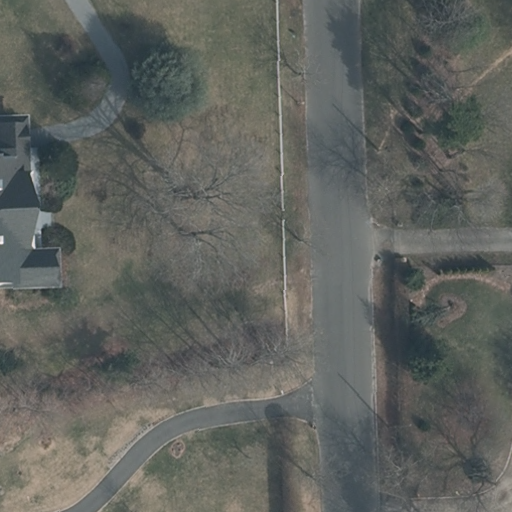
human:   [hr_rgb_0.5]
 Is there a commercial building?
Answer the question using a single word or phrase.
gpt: no

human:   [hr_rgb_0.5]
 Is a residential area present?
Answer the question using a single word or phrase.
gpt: yes

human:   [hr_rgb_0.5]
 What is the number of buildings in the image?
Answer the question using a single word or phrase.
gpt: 1

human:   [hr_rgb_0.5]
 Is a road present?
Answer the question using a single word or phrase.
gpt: yes

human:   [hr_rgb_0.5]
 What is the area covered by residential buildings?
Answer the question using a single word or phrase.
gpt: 159m2

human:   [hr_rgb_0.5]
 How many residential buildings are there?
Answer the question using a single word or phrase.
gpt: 1

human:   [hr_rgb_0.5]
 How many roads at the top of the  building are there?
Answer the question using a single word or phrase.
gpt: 0

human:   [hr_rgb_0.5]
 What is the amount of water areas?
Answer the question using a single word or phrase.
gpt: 0

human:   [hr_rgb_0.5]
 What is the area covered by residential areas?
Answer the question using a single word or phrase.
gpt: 10595m2

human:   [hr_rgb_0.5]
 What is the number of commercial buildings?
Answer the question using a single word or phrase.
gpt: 0

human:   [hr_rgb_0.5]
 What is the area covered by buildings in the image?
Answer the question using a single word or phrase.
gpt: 159m2

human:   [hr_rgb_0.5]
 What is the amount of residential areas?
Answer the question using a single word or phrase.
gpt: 1

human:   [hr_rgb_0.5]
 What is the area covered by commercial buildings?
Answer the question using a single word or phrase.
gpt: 0m2

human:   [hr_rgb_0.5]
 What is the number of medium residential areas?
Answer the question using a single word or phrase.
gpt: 0

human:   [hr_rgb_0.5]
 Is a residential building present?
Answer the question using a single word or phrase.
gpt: yes

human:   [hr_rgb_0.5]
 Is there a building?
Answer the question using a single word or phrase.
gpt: yes

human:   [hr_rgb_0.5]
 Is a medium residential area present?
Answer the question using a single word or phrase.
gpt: no

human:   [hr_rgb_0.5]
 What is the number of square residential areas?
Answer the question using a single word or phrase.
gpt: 0

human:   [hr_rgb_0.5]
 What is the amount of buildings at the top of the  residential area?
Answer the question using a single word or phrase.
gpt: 1

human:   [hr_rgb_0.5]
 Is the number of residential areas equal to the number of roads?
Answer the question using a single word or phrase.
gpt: no

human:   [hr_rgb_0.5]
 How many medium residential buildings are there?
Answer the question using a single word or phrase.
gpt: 1

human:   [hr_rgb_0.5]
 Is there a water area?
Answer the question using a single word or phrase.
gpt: no

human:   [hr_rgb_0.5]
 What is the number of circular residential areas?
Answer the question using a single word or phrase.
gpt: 0

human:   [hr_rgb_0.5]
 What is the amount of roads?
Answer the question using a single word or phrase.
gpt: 3

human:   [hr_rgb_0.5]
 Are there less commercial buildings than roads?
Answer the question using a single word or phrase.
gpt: yes

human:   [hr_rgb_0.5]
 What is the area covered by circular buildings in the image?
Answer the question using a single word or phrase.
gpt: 0m2

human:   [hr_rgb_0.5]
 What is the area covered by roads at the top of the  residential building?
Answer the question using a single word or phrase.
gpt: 0m2

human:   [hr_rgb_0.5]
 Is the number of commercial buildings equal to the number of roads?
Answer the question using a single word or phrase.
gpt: no

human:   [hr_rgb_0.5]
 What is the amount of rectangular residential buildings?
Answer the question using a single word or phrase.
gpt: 1

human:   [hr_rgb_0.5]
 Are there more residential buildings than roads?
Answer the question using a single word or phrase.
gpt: no

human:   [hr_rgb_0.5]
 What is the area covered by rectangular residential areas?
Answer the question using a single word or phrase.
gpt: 10595m2

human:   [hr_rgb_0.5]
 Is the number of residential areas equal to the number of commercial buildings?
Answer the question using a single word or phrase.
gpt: no

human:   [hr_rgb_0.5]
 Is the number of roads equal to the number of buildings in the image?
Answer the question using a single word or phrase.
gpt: no

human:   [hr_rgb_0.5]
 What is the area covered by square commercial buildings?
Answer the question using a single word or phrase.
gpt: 0m2

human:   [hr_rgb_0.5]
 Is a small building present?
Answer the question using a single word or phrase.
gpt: no

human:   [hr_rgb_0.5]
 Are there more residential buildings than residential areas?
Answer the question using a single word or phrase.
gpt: no

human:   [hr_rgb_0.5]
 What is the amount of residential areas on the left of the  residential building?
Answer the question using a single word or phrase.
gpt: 1

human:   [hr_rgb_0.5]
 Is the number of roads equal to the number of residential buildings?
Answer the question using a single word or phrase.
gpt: no

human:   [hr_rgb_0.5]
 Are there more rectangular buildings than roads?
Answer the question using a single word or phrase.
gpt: no

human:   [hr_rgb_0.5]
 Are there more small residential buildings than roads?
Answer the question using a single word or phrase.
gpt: no

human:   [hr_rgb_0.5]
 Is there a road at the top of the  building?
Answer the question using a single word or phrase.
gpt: no

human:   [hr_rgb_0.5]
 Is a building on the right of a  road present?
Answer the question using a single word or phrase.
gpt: no

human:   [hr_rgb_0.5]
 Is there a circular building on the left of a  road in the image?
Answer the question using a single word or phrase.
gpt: no

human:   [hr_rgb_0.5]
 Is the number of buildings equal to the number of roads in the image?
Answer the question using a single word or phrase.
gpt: no

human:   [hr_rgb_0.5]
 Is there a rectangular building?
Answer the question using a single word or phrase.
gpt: yes

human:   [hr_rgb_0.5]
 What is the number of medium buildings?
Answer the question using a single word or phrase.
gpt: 1

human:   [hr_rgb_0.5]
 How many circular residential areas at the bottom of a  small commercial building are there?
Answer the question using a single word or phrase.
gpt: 0

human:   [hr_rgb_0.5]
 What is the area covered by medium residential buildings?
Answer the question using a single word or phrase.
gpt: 159m2

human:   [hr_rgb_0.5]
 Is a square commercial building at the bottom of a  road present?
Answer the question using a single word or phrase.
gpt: no

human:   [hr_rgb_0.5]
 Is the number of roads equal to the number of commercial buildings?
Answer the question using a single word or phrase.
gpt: no

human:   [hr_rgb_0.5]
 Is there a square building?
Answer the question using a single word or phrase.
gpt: no

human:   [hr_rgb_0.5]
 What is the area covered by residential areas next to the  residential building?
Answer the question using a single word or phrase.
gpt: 10595m2

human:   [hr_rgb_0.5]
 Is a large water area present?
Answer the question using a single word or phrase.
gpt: no

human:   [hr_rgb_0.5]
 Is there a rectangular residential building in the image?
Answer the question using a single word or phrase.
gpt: yes

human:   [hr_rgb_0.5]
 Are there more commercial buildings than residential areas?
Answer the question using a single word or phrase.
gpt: no

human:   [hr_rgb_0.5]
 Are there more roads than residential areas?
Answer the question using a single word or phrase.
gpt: yes

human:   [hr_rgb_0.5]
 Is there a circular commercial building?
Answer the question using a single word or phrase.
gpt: no

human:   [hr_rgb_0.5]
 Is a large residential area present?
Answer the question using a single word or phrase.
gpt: yes

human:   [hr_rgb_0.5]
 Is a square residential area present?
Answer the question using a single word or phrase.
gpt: no

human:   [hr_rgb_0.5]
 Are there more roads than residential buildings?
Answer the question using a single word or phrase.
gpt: yes

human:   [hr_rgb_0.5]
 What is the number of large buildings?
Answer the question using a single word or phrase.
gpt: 0

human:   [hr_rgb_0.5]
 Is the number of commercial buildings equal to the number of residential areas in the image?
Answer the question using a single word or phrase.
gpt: no

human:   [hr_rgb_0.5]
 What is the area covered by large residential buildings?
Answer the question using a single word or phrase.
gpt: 0m2

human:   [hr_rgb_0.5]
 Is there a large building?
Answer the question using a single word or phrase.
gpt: no